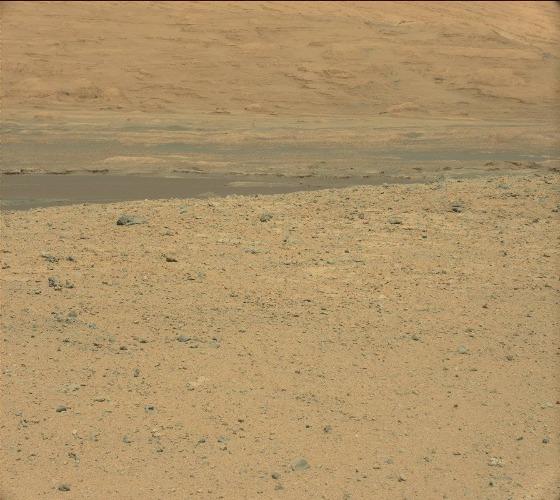
Terrain classes present: Background, Bedrock, Gravel / Sand / Soil, Rock